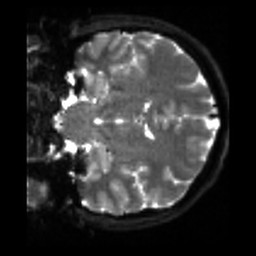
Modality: sbref
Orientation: coronal
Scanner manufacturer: siemens
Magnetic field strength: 3 T
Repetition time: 4 s
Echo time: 0.0594 s